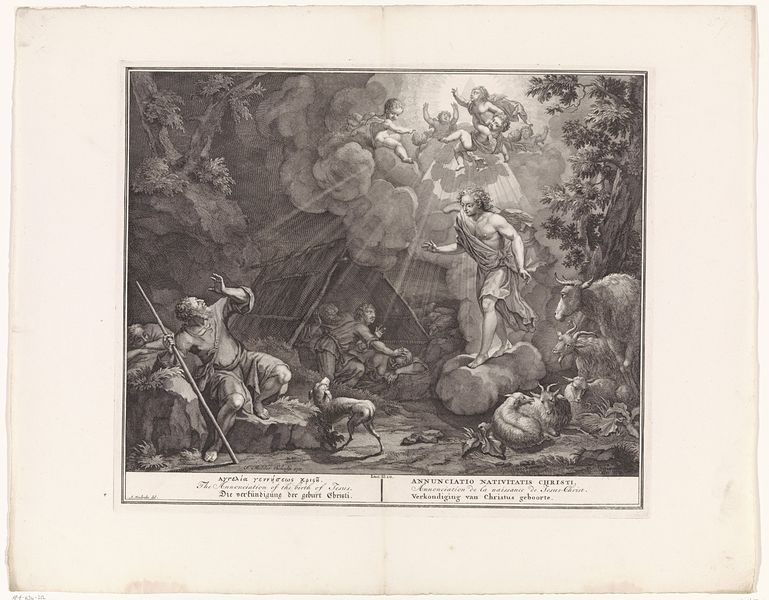
Titel: Verkondiging aan de herders
Künstler: Joseph Mulder
Standort: Amsterdam
Institution: Rijksmuseum
Schlagwörter: himmel, wolken, grau, licht, schwarz, hund, wolke, engel, schaf, strahlen, druck, kupfer, christus, erscheinung, heilige, kupferstich, ziege